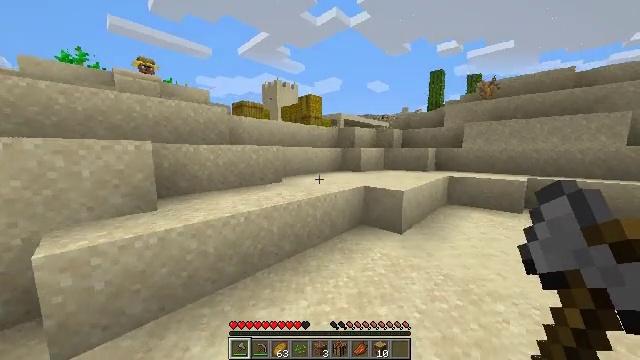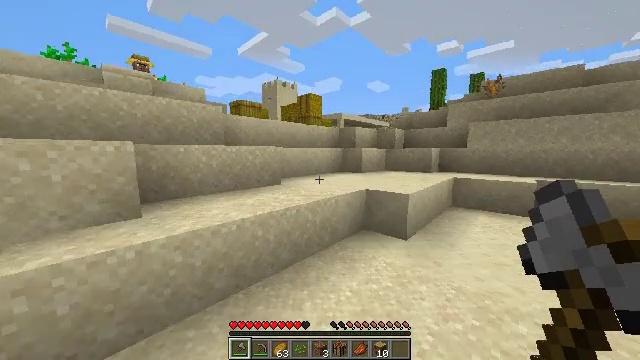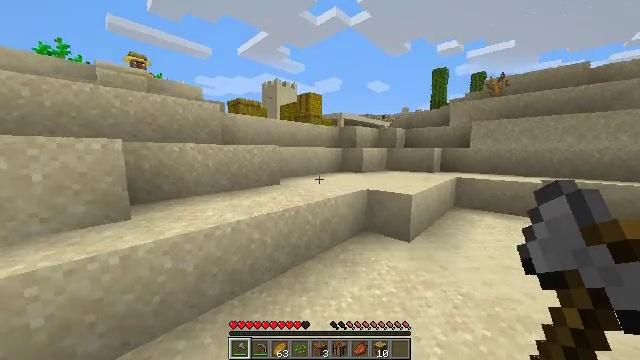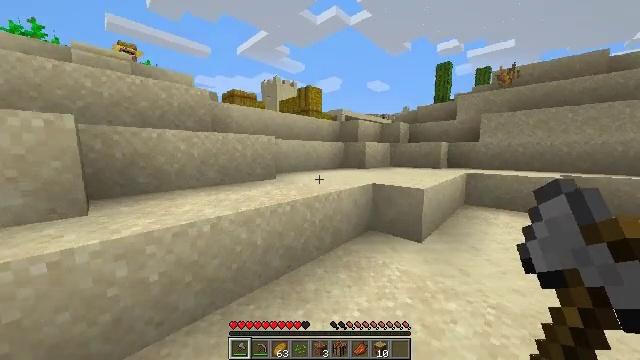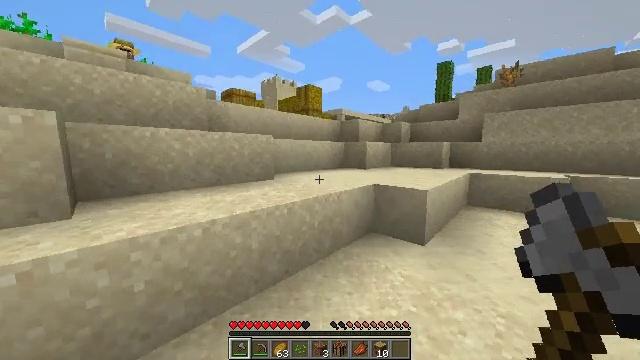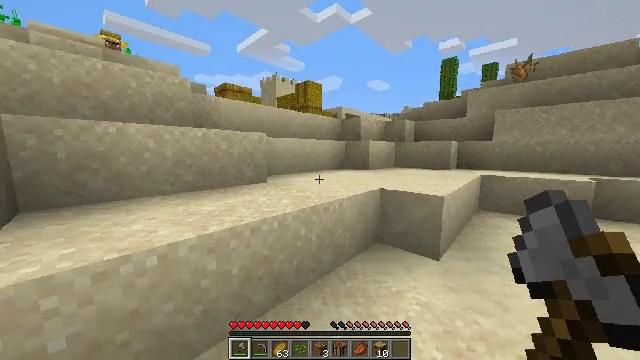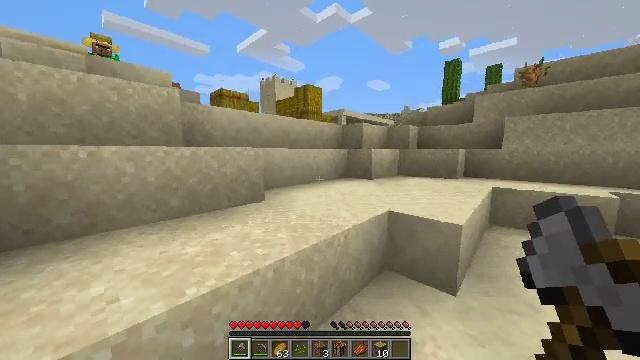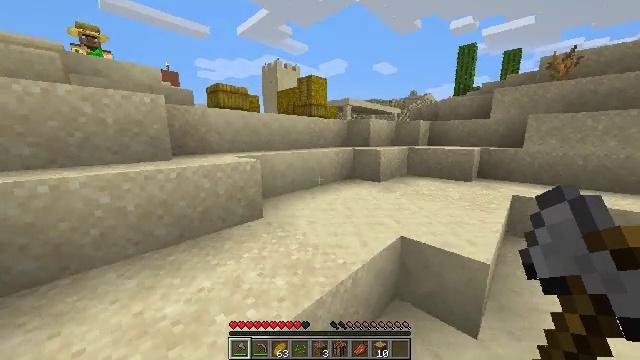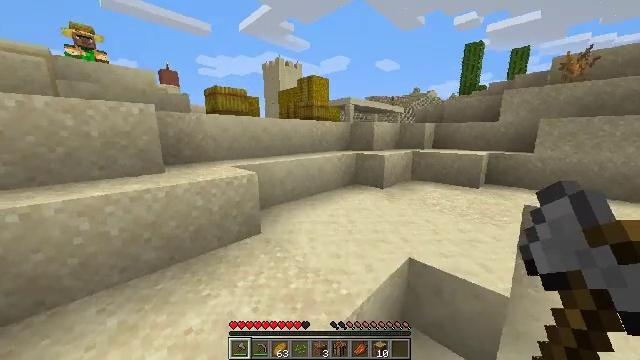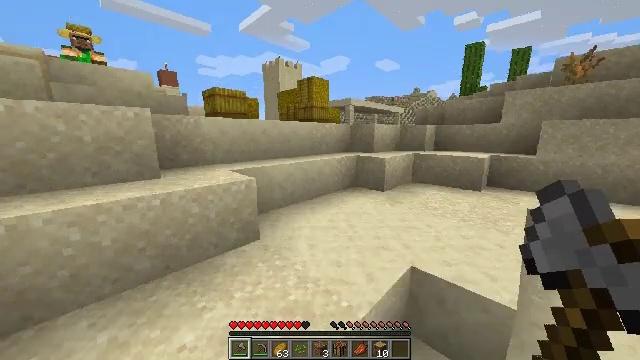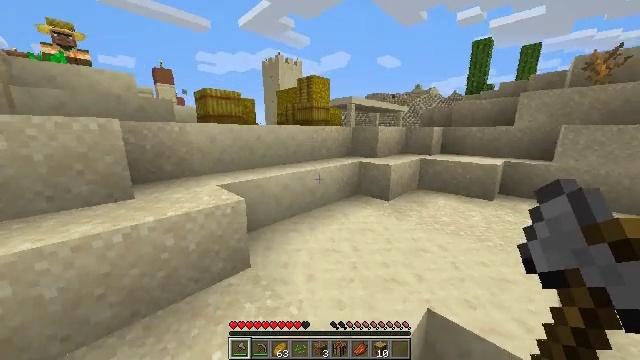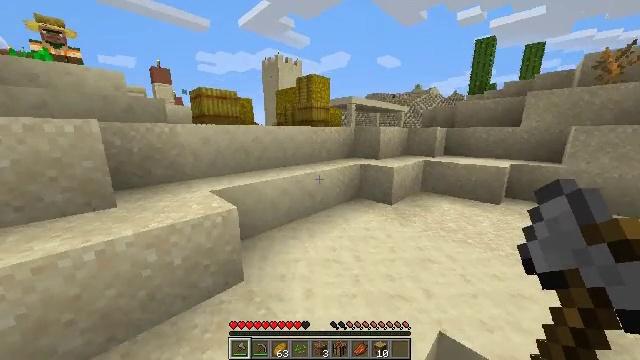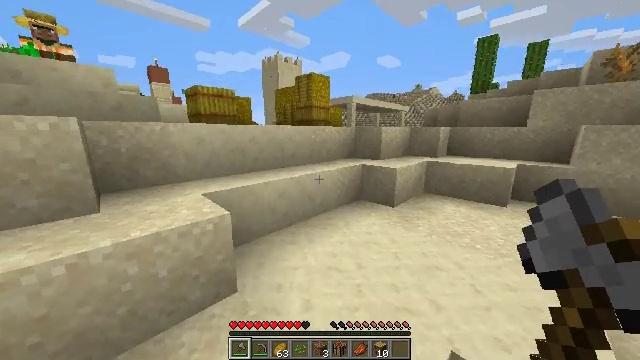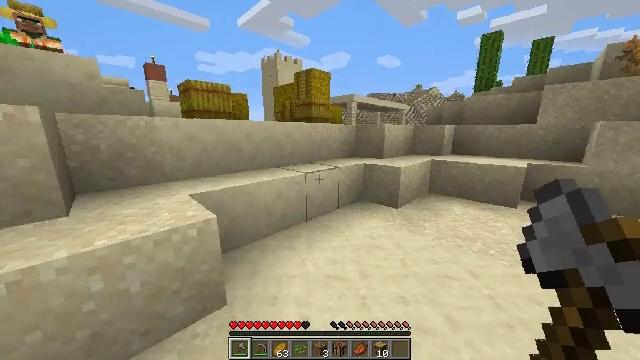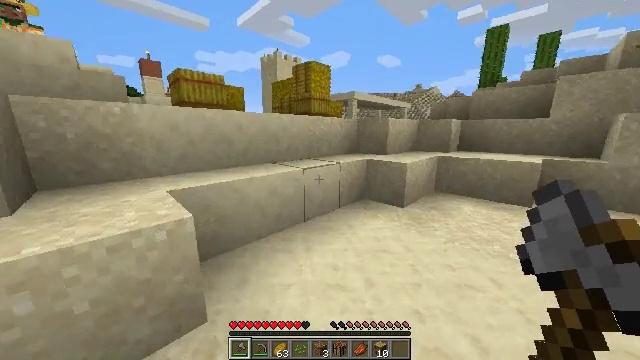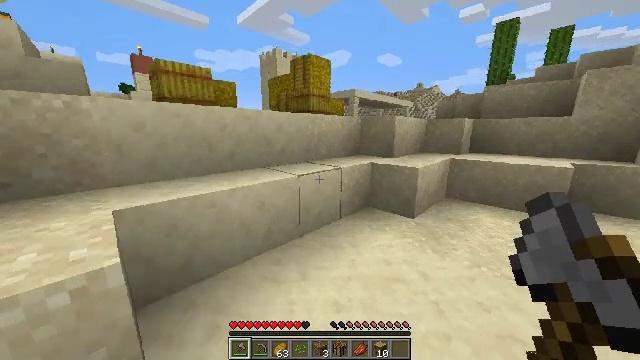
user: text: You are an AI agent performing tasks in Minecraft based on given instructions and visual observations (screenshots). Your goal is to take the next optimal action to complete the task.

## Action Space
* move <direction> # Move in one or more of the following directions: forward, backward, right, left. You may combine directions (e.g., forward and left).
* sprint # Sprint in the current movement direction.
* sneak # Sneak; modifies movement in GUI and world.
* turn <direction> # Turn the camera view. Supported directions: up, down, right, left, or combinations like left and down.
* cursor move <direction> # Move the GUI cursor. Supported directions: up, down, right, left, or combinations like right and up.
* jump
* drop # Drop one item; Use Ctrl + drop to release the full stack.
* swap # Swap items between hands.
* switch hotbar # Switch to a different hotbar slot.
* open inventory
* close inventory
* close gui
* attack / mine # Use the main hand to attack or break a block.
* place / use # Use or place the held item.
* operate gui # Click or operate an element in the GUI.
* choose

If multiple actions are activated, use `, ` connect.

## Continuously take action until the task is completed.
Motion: motion action
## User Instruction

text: Remove and gather the cyan bed.
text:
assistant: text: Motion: move forward, sprint, jump
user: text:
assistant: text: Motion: move forward, sprint, jump
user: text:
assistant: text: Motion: move forward, sprint, jump
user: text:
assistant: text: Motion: move forward, sprint, jump
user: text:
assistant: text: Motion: move forward, sprint, jump
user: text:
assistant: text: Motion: move forward, sprint, jump
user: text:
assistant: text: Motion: move forward, sprint, turn left and down, jump
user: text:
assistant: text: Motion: move forward, sprint, jump
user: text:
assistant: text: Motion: move forward, sprint, jump
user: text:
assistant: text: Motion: move forward, sprint, jump
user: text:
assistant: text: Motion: move forward, sprint, jump
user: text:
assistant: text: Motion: move forward, sprint, jump
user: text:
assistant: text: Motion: move forward, sprint, jump
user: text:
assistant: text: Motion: move forward, sprint, jump
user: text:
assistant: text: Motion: move forward, sprint, jump
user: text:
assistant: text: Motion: move forward, sprint, jump
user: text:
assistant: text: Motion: move forward, sprint, jump
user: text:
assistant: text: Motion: move forward, sprint, turn left and down, jump
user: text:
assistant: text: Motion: move forward, sprint, turn left and down, jump
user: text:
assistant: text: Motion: move forward, sprint, turn left and down, jump
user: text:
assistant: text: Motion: move forward, sprint, jump
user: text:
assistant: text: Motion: move forward, sprint, jump
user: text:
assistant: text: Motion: move forward, sprint, turn left and down, jump
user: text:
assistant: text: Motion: move forward, sprint, jump
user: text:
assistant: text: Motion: move forward, sprint, turn left and down, jump
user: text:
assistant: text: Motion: move forward, sprint, turn left and down, jump
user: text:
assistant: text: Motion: move forward, sprint, turn left and down, jump
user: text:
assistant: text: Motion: move forward, sprint, turn left and down, jump
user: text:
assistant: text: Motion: move forward, sprint, turn left and down, jump
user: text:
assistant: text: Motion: move forward, sprint, turn left and down, jump